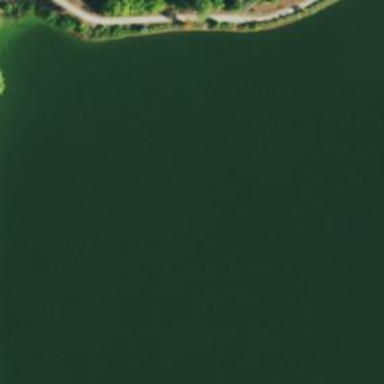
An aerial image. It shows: Lake with natural water.